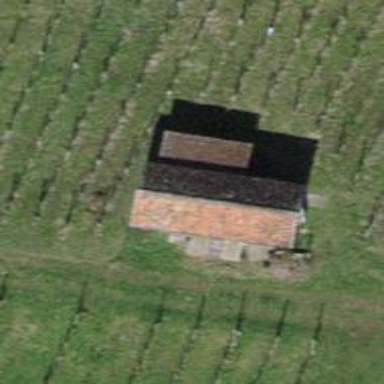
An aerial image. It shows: Hut.